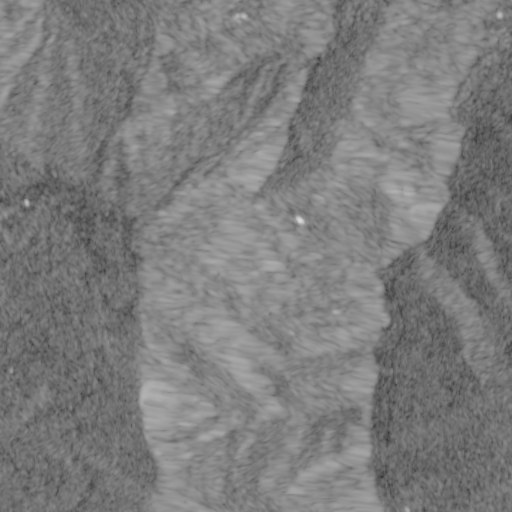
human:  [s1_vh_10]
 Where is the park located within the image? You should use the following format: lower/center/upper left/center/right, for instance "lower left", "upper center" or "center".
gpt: The park is located in the upper center of the image.
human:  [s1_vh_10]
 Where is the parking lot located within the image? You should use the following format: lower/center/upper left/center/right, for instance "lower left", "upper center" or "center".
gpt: The parking lot is located in the upper left of the image.
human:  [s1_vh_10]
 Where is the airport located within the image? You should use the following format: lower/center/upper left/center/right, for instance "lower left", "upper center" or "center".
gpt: There is no airport in the image.

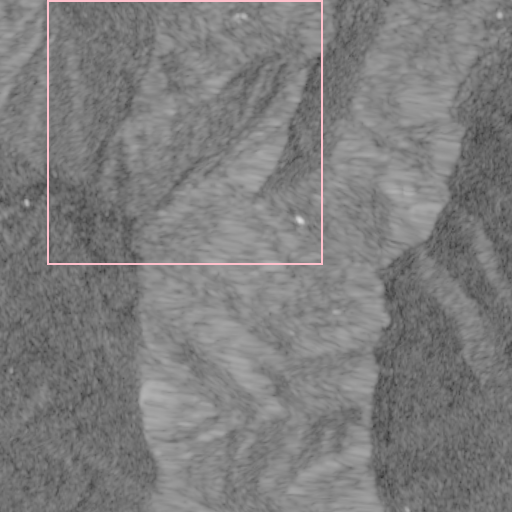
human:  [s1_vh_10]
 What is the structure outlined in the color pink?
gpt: The structure outlined in pink is a ski resort.
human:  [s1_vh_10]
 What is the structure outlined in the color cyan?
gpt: There is no cyan outline.